Question: I am doing stack navigation but I can't seem to be able to navigate I will get this error "Can't find variable: navigate" Here is the screenshot of my android emulator

This is my App class(main)
'''
export default class App extends Component {
render() {
return (
<View style={styles.container}>
<Header/>
<AppNavigator/>
</View>
);
}
}
const AppNavigator = StackNavigator({
Cluster1: {
screen: Cluster1,
},
Play: {
screen: Play,
},
});
'''
This is my Cluster1 class
'''
export default class Cluster1 extends Component{
render(){
return(
<View>
<SectionList
renderSectionHeader={({ section }) => {
return (<SectionHeader section={section} />);
}}
sections={ClusterData}
keyExtractor={(item, index) => item.name}
>
</SectionList>
</View>
);
}
}
class SectionHeader extends Component {
render() {
return (
<View style={styles.header}>
<Text style={styles.headertext}>
{this.props.section.title}
</Text>
<TouchableOpacity onPress={() => { navigate("Play");}}>
<Text style ={styles.Play}>Play
</Text>
</TouchableOpacity>
</View>
);
}
}
'''
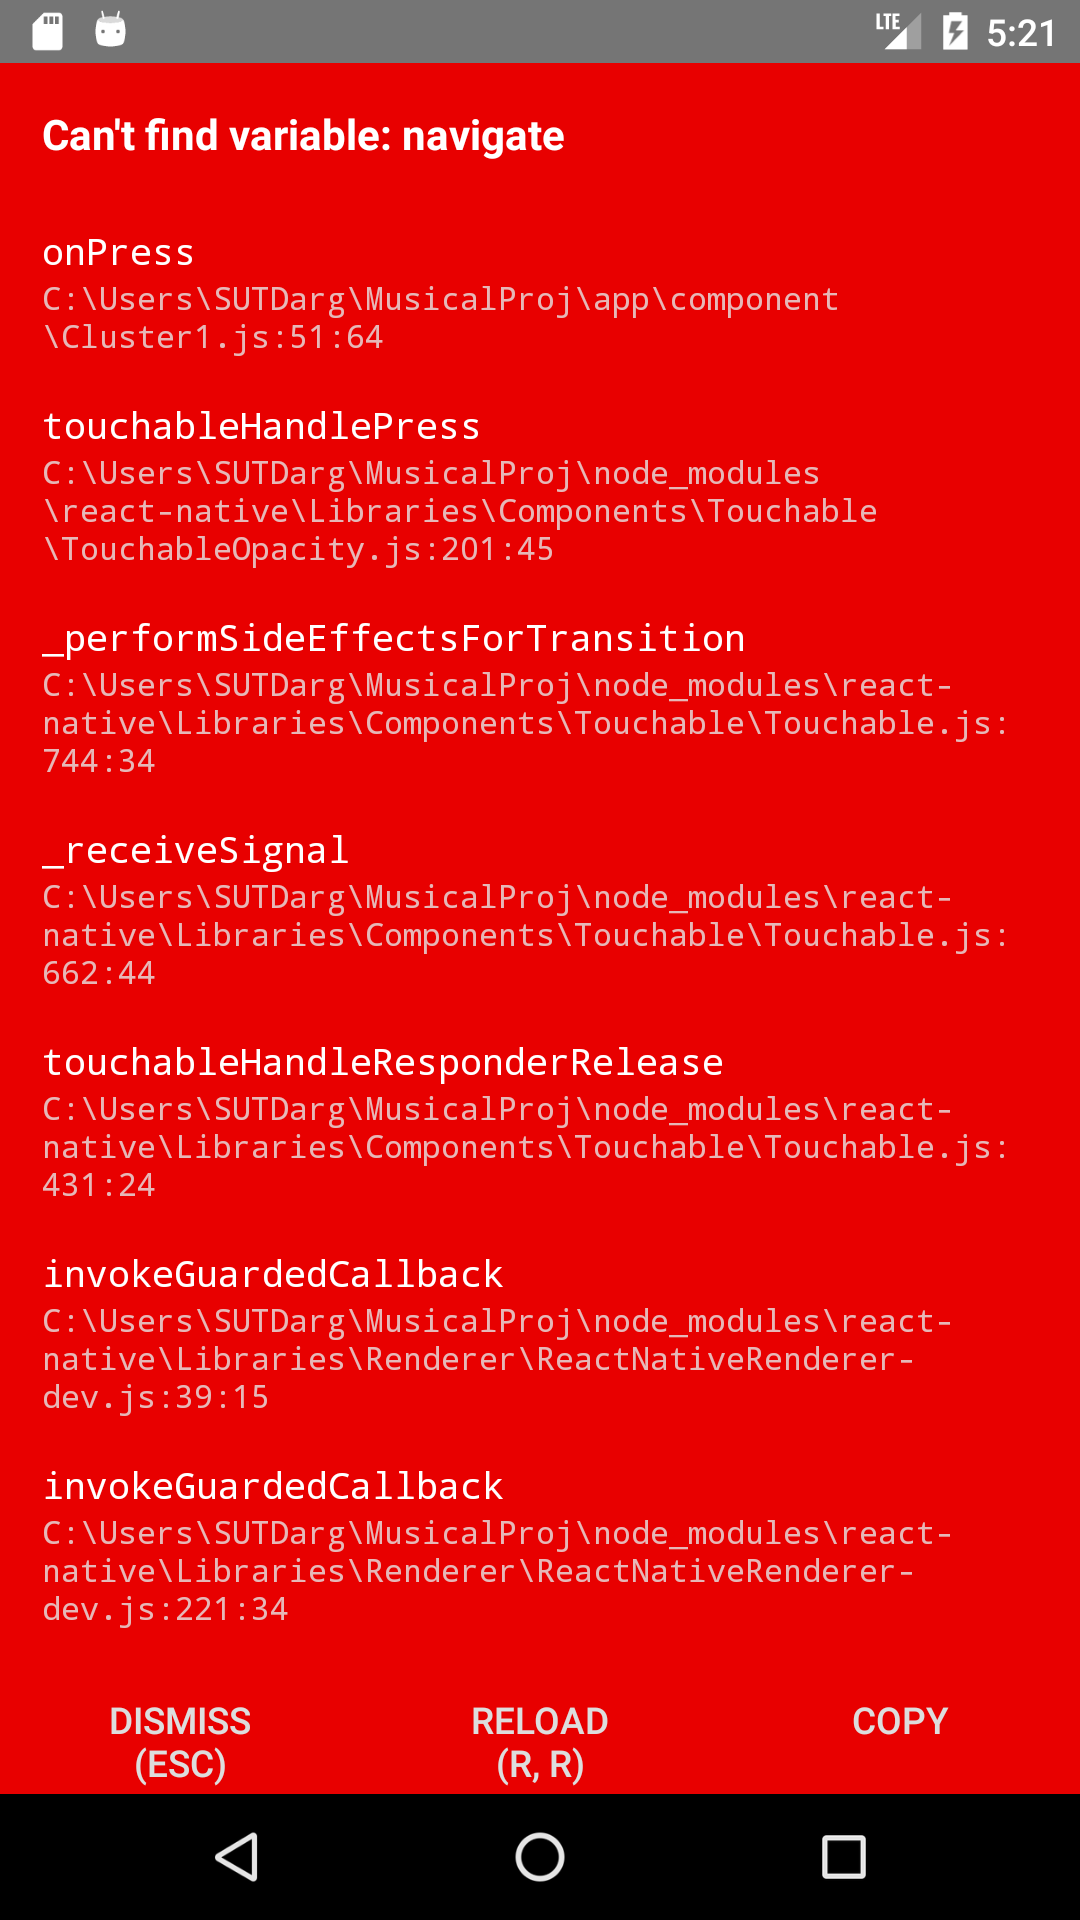
Answer: navigation object only exist in the screen component. (not exist in the nested components). you can pass it into the nested component using props
'''
export default class Cluster1 extends Component{
render(){
return(
<View>
<SectionList
renderSectionHeader={({ section }) => {
return (<SectionHeader navigation={this.props.navigation} section={section} />);
}}
sections={ClusterData}
keyExtractor={(item, index) => item.name}
>
</SectionList>
</View>
);
}
}
class SectionHeader extends Component {
render() {
return (
<View style={styles.header}>
<Text style={styles.headertext}>
{this.props.section.title}
</Text>
<TouchableOpacity onPress={() => { this.props.navigation.navigate("Play");}}>
<Text style ={styles.Play}>Play
</Text>
</TouchableOpacity>
</View>
);
}
}
'''